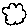
Label: cloud